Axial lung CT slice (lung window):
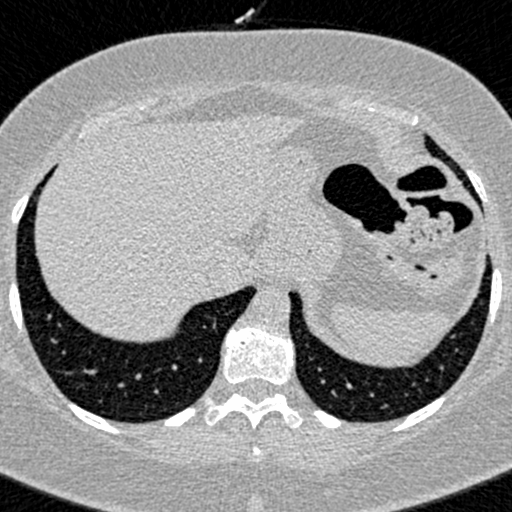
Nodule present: no